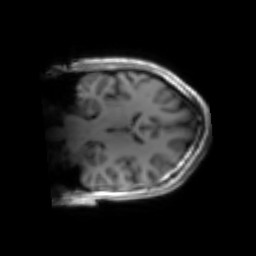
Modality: inplaneT1
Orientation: coronal
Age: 22
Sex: male
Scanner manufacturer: siemens
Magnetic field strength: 3 T
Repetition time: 1.2 s
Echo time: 0.00251 s